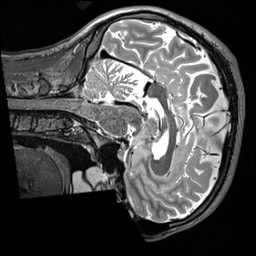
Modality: T2w
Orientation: sagittal
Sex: male